Question: I have such small layout:
'''
<LinearLayout
android:layout_width="wrap_content"
android:layout_height="wrap_content"
android:gravity="center"
android:orientation="vertical" >
<CheckBox
android:id="@+id/selectorCheckBox"
android:layout_width="wrap_content"
android:layout_height="wrap_content"
android:contentDescription="@string/imageCountryFlag" />
<ImageView
android:id="@+id/selectorFlag"
android:layout_width="wrap_content"
android:layout_height="wrap_content"
android:contentDescription="@string/imageCountryFlag"
android:src="@drawable/us" />
</LinearLayout>
'''
I would like to connect this layout to specific class for handling changing of ImageView and checking of CheckBox depend on parameters in constructor.
'''
class MyPanel
{
public MyPanel(boolean isChecked, String flagPath)
{
changeFlag(flagPath);
changeCheckOut(isChecked);
}
private void changeFlag(String flagPath)
{ /*change flag*/ }
private void changeCheckOut(boolean isChecked)
{ /*change check out*/ }
}
'''
After this i would like to duplicate this MyPanel and i would like to have couple of checkBoxes with different flags and change they from class MyPanel.
Something like this:

Is it possible and how to do this?
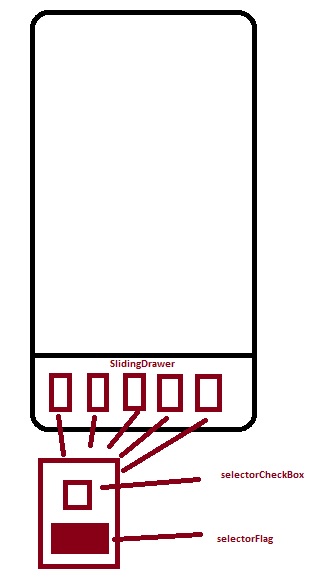
Answer: I figured out it.
In my opinion, best way to do multiplayed component is to make it almost fully in Java code.
Solution presented below allows you to pass additional arguments in contructors of classes, but disadvantage is that you have to place everything with code which is not so convenient as using builder.
Now some sketch of how to do it:
XML:
'''
<?xml version="1.0" encoding="utf-8"?>
<LinearLayout xmlns:android="http://schemas.android.com/apk/res/android"
xmlns:tools="http://schemas.android.com/tools"
android:layout_width="match_parent"
android:layout_height="match_parent"
android:layout_gravity="top"
android:orientation="vertical" >
<LinearLayout
android:layout_width="match_parent"
android:layout_height="wrap_content"
android:gravity="left|bottom" >
<!-- SOME STUFF WHICH IS NOT IMPORTANT -->
</LinearLayout>
<RelativeLayout
android:id="@+id/resultOutputLayout"
android:layout_width="match_parent"
android:layout_height="match_parent" >
<!-- HERE WILL BE SHOWNED COMPONENTS ADDED IN JAVA CODE (LOOK INTO CLASSES PRESENTED BELOW) -->
</RelativeLayout>
</LinearLayout>
'''
CLASSES:
This class contains panel with multiplayed components:
'''
public class MainActivity extends Activity
{
private PanelWithMultipliedComponents;
@Override
protected void onCreate(Bundle savedInstanceState)
{
super.onCreate(savedInstanceState);
setContentView(R.layout.activity_icd_search);
initGUI();
}
private void initGUI()
{
RelativeLayout resultOutputLayout = (RelativeLayout) findViewById(R.id.resultOutputLayout);
RelativeLayout.LayoutParams params = new RelativeLayout.LayoutParams(LayoutParams.WRAP_CONTENT, LayoutParams.WRAP_CONTENT);
// adding a panel which contains an multiplied elements
final int LANG_SEL_PAN_ID = 666; //may be usefull later
langSelPanel = new PanelWithMultipliedComponents(this, null);
langSelPanel.setId(LANG_SEL_PAN_ID);
params.addRule(RelativeLayout.CENTER_VERTICAL);
langSelPanel.setLayoutParams(params);
resultOutputLayout.addView(langSelPanel);
}
}
'''
This class is a panel with multiplayed components:
'''
public class PanelWithMultipliedComponents extends LinearLayout
{
private Paint innerPaint;
private Context mainActivity; //this is MainActivity in fact
public PanelWithMultipliedComponents (Context context)
{
super(context);
initGUI(context);
}
public PanelWithMultipliedComponents (Context context, AttributeSet attrs)
{
super(context, attrs);
initGUI(context);
VersionManager.lockLanguages(languageSelectors);
}
private void initGUI(Context context)
{
mainActivity= context; // you can cast it later to use methods of MainActivity
setOrientation(VERTICAL);
multiplyComponents(Context context);
}
private void multiplyComponents(Context context)
{
MultipliedComponent[] comp= { new MultipliedComponent(context, null, this), new MultipliedComponent(context, null, this), new MultipliedComponent(context, null, this), new MultipliedComponent(context, null, this)};
for (int i = 0; i < comp.length; i++)
{
addView(comp[i]);
languageSelectors.add(comp[i]);
}
}
}
'''
This class is a multiplayed component (which contains check box and some picture):
'''
public class MultipliedComponent extends LinearLayout
{
private PanelWithMultipliedComponents container;
private ImageView somePicture;
private CheckBox someCheck;
public MultipliedComponent(Context context, AttributeSet att)
{
super(context, att);
}
public MultipliedComponent(Context context, AttributeSet att, PanelWithMultipliedComponents container)
{
this(context, att);
this.container = container;
initGUI(context);
}
public void initGUI(Context context)
{
setLayoutParams(new LayoutParams(LayoutParams.WRAP_CONTENT, LayoutParams.WRAP_CONTENT));
setGravity(Gravity.CENTER_VERTICAL);
someCheck= new CheckBox(context);
langSelection.setChecked(true); // or false
addView(someCheck);
somePicture= new ImageView(context);
try
{
Bitmap bitmap = BitmapFactory.decodeStream(/**get your assets manager somehow - eg. throug static reference to you application**/);
somePicture.setScaleType(ScaleType.FIT_CENTER);
somePicture.setImageBitmap(bitmap);
somePicture.setPadding(0, 0, 10, 0);
}
catch (IOException e)
{
Log.e("IMAGE_OPEN_EXC", e.toString());
}
addView(somePicture);
}
}
'''